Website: ulta-beauty
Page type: customer-info-address
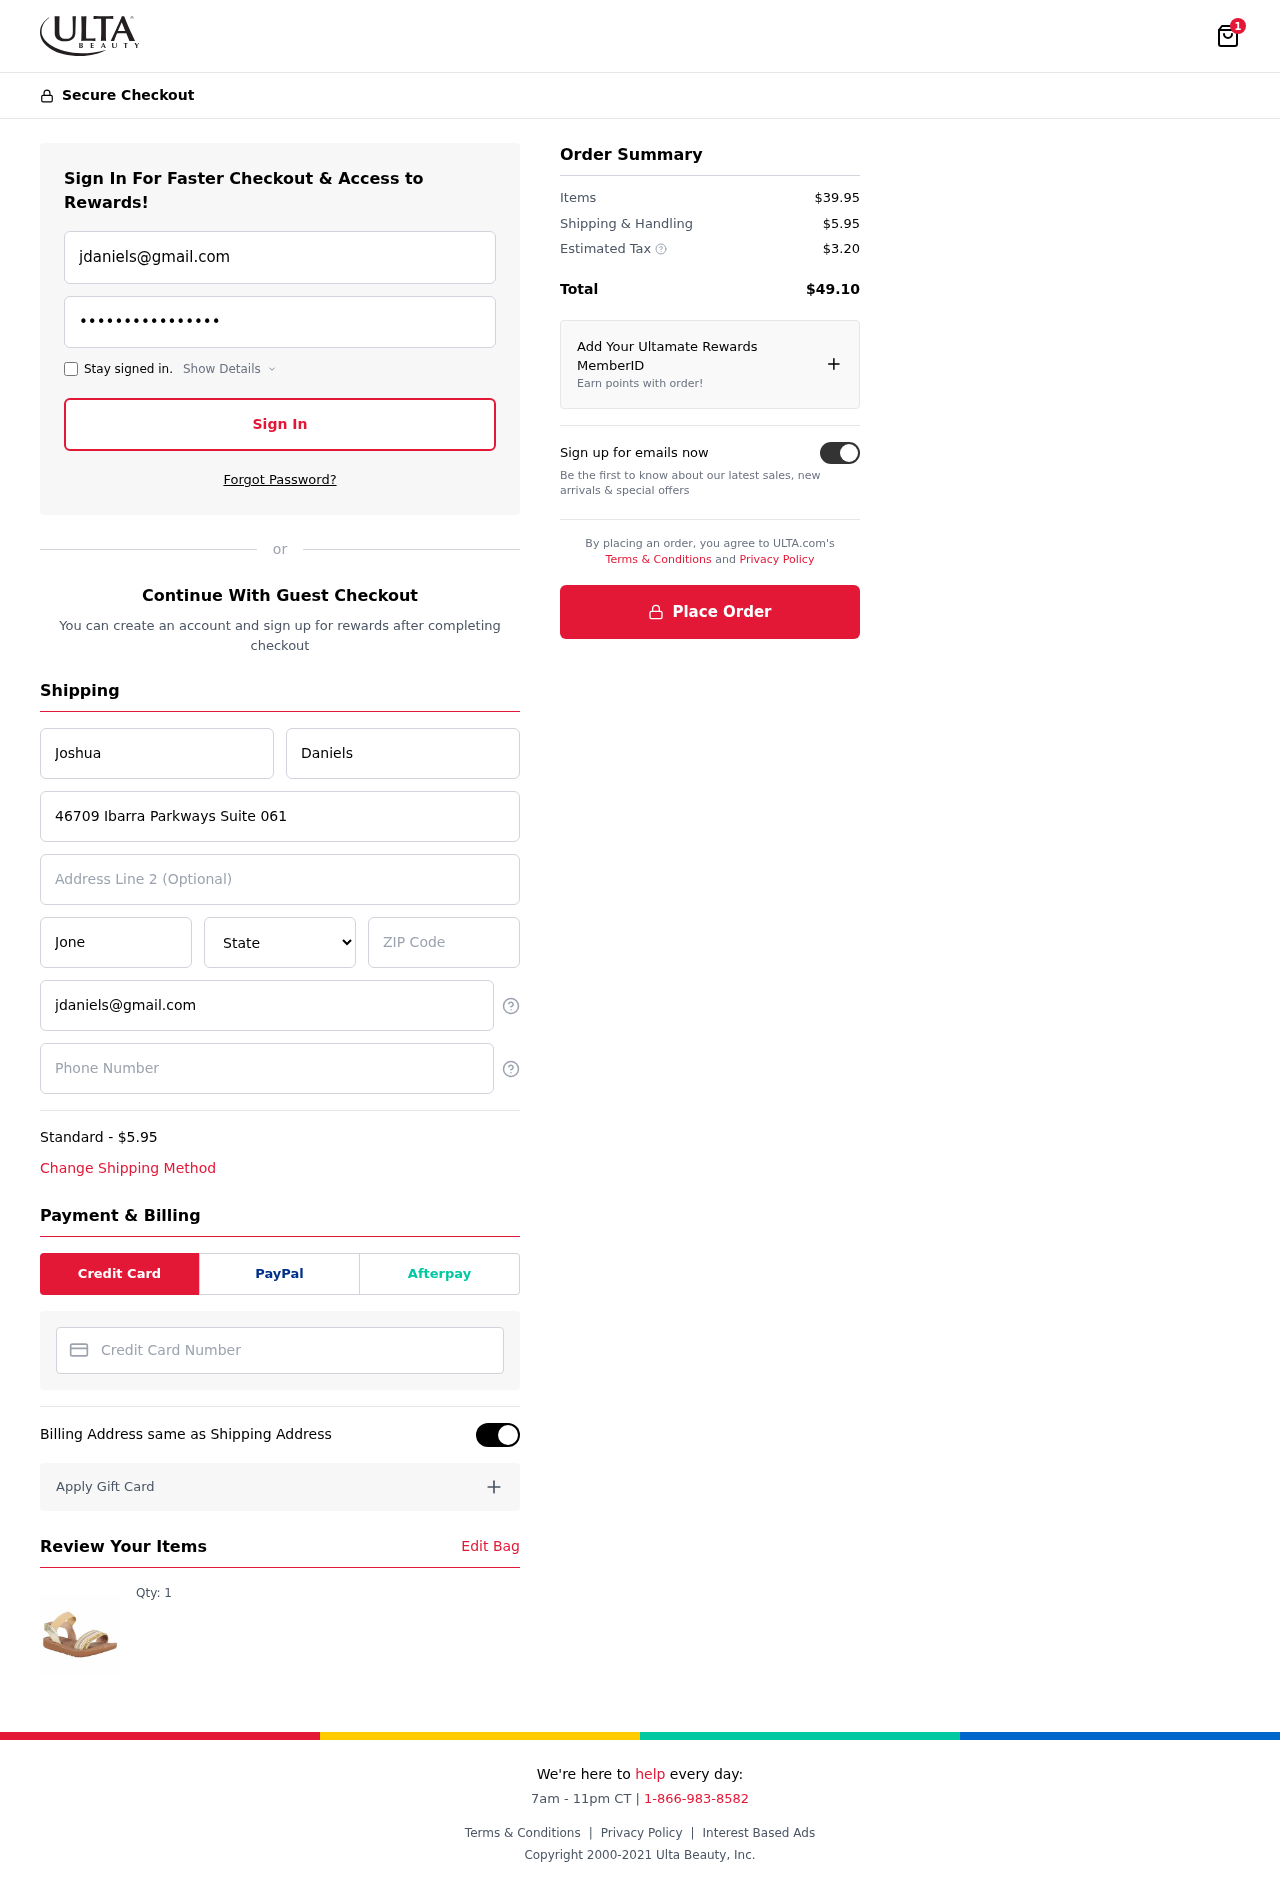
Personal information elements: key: PII_CARD_NUMBER
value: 4657 2738 0165 8452
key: PII_CITY
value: Jonesville
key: PII_EMAIL
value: jdaniels@gmail.com
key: PII_FIRSTNAME
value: Joshua
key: PII_LASTNAME
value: Daniels
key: PII_PHONE
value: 8219491228
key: PII_POSTCODE
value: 20340
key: PII_STATE
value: South Dakota
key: PII_STREET
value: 46709 Ibarra Parkways Suite 061
Product elements: key: PRODUCT1_QUANTITY
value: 1
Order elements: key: ORDER_NUM_ITEMS
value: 1
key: ORDER_SHIPPING_COST
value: $5.95
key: ORDER_ITEMS_TOTAL
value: $39.95
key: ORDER_SHIPPING_COST2
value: $5.95
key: ORDER_TAX
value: $3.20
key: ORDER_TOTAL
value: $49.10